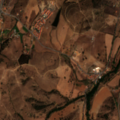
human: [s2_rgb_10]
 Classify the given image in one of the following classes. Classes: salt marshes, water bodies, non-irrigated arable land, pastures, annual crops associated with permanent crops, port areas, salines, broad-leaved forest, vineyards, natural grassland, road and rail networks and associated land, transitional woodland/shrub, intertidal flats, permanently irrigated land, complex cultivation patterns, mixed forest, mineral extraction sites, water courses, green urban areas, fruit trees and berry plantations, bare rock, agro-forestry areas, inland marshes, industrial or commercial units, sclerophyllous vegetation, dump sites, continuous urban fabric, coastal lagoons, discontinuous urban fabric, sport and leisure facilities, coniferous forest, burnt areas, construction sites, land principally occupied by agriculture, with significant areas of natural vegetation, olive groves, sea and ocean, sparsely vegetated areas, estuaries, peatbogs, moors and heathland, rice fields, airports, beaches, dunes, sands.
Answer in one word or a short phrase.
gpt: discontinuous urban fabric, pastures, complex cultivation patterns, land principally occupied by agriculture, with significant areas of natural vegetation, transitional woodland/shrub